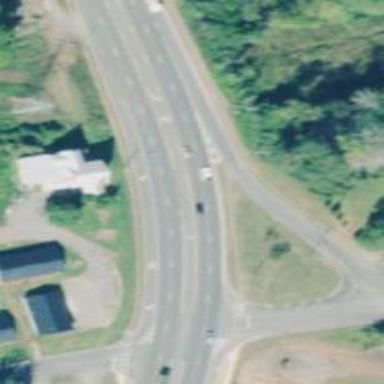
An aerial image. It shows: Asphalt road classified as trunk highway.